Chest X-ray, AP view. Patient: 27 years old, sex F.
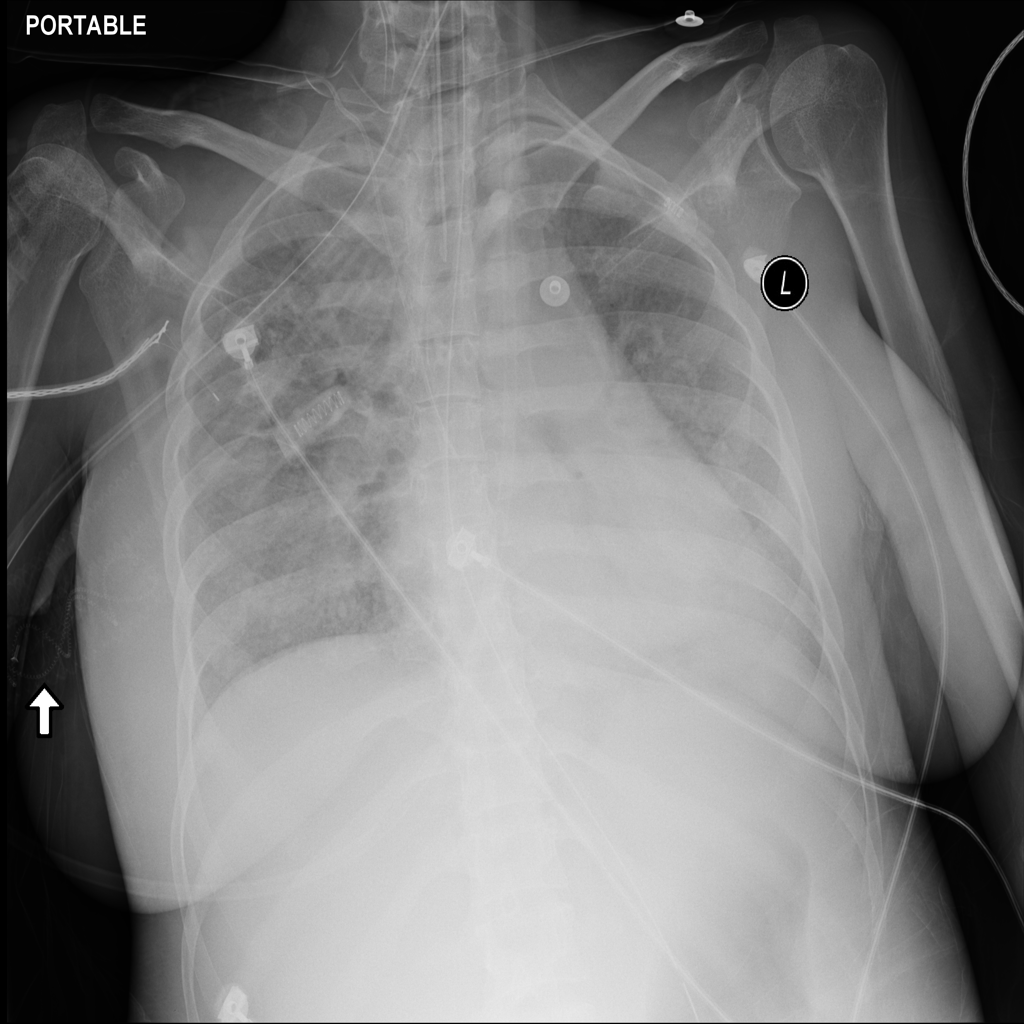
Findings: Edema, Effusion, Infiltration